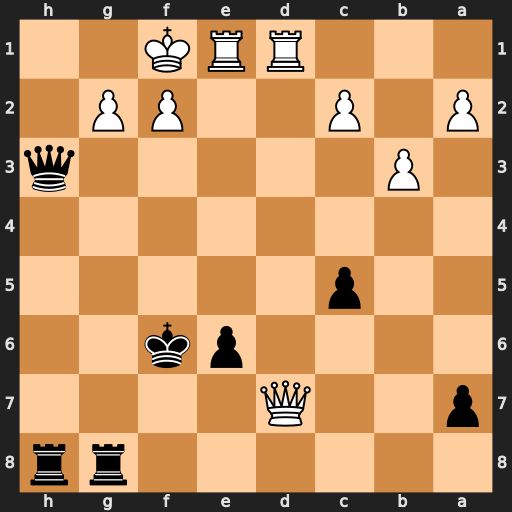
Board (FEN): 6rr/p2Q4/4pk2/2p5/8/1P5q/P1P2PP1/3RRK2
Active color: b
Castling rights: -
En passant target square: -
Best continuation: Qxg2+ Ke2 Qg4+ Kd2 Rd8